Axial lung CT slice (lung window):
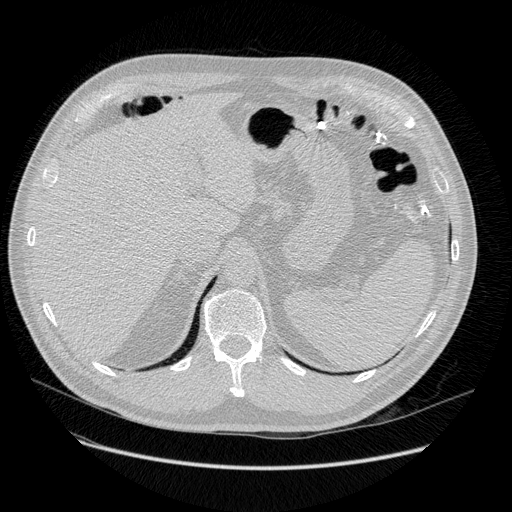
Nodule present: no